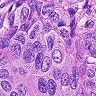
Metastatic tissue present: yes